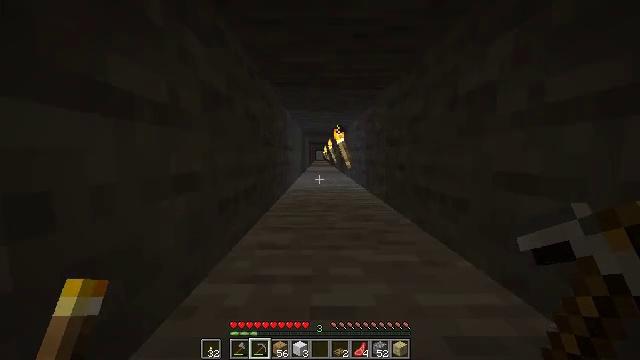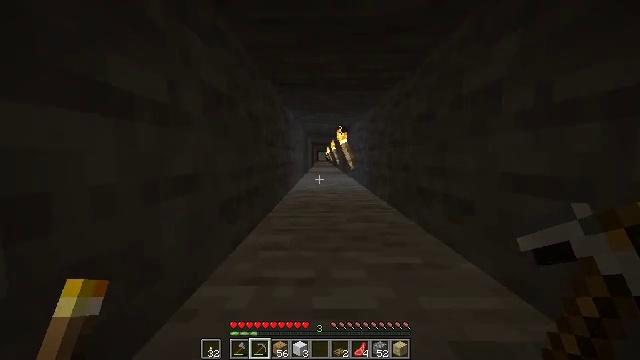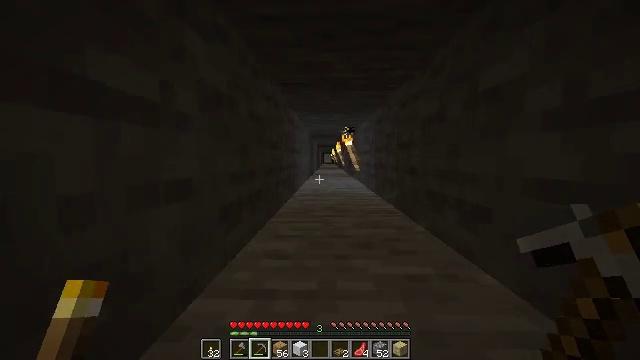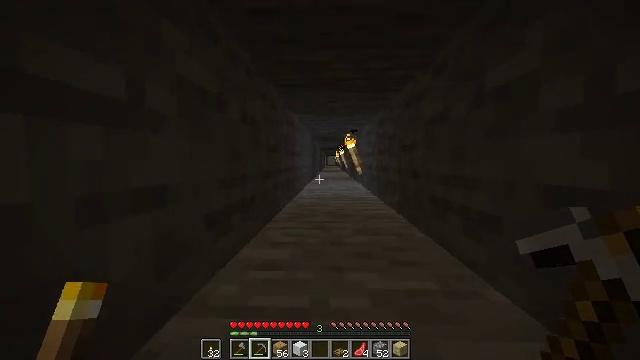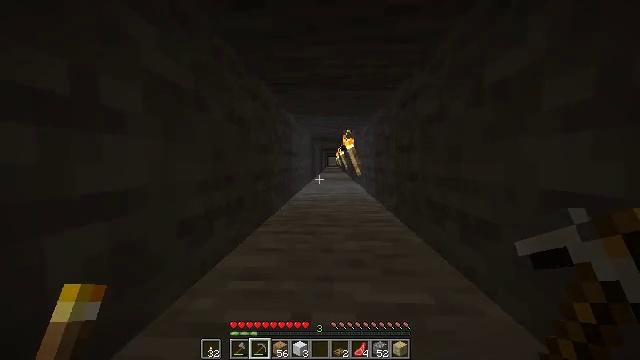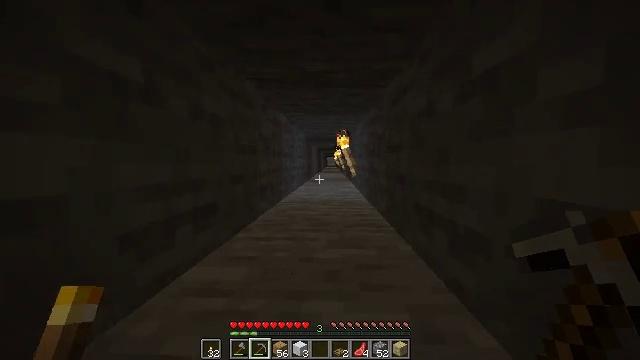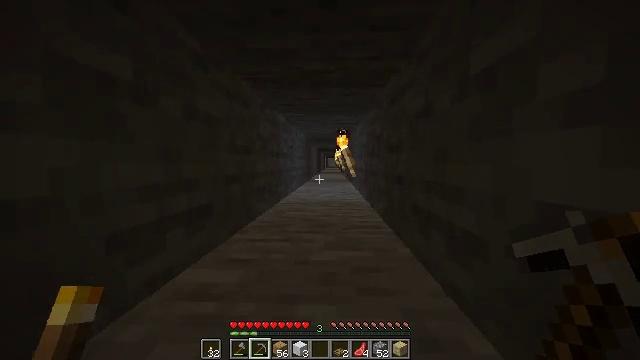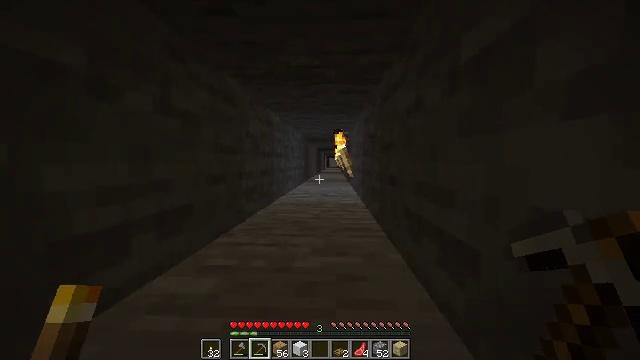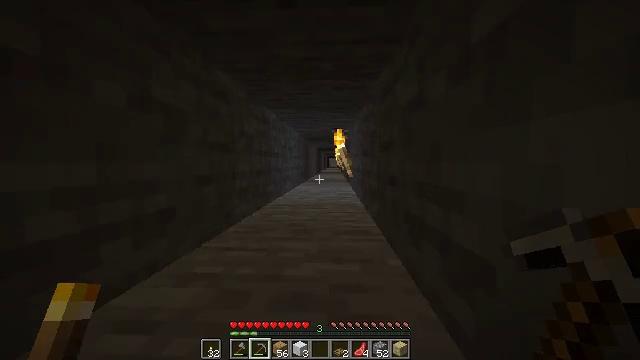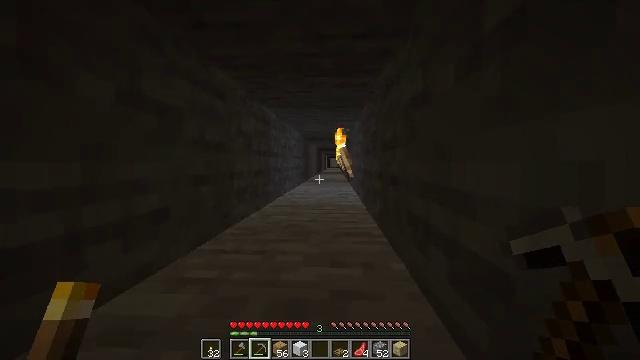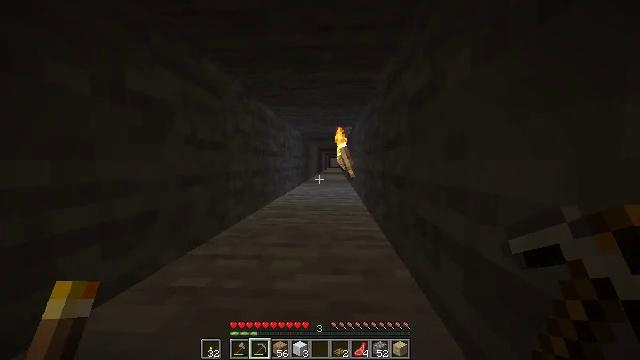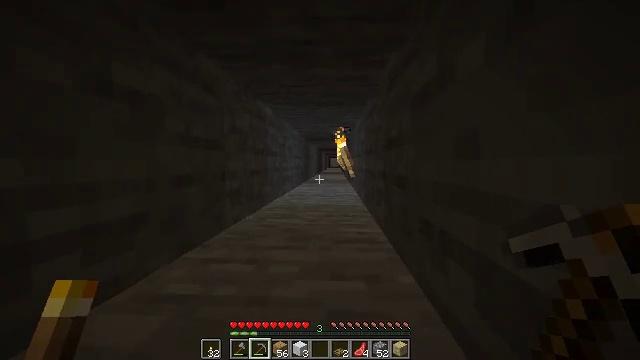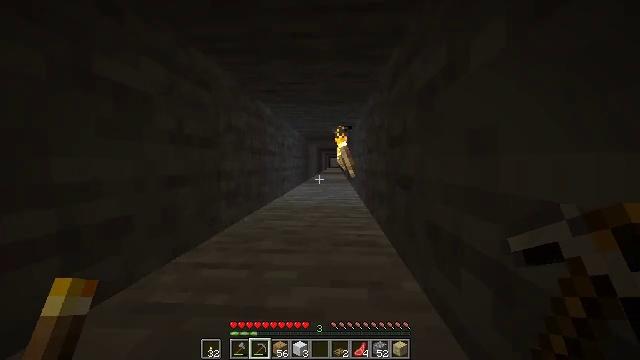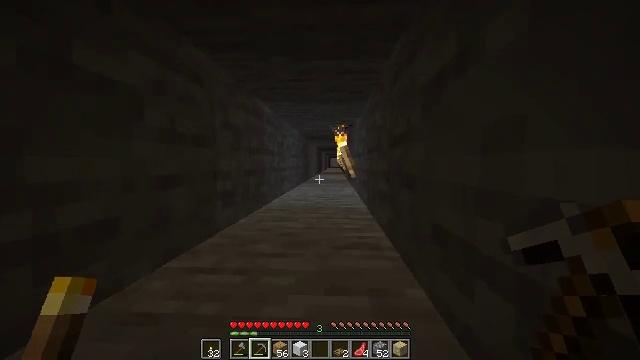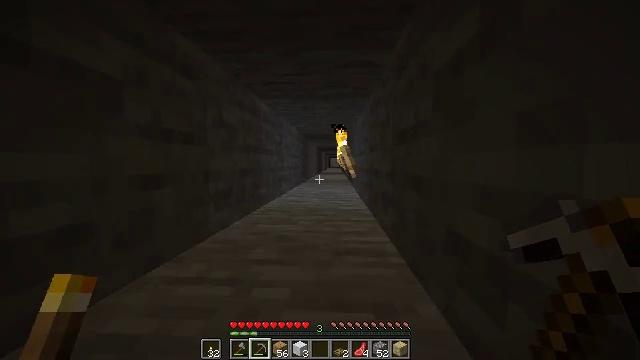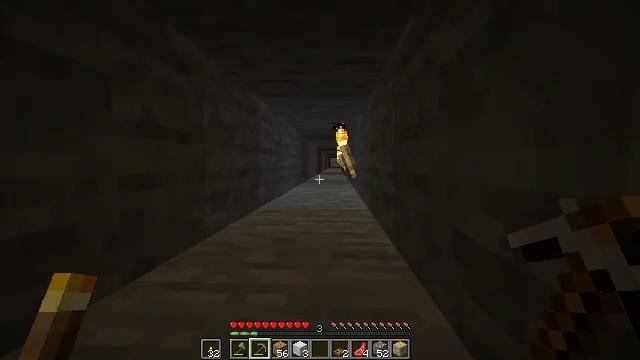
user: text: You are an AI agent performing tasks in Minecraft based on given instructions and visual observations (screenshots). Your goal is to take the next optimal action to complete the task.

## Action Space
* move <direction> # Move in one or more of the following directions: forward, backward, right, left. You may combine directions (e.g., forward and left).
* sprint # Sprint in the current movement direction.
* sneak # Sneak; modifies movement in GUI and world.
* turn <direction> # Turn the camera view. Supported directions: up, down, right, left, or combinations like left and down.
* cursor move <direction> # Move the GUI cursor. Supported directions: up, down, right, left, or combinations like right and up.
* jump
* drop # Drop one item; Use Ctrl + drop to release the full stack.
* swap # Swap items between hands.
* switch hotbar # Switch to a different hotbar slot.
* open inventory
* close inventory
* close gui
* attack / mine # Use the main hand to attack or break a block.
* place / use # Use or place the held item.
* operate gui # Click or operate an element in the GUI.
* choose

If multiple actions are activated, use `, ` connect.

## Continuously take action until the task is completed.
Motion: motion action
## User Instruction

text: craft item air
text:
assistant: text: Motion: move forward, sprint
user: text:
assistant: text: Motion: move forward and move right, sprint, turn left
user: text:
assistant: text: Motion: move forward and move right, sprint
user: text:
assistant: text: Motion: move forward and move right, sprint
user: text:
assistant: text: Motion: move forward and move right, sprint
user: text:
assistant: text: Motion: move forward and move right, sprint
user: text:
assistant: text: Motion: move forward and move right, sprint
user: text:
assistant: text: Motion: move forward and move right, sprint
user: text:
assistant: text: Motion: move forward and move right, sprint
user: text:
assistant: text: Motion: move forward and move right, sprint
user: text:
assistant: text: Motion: move forward, sprint
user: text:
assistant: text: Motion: move forward, sprint
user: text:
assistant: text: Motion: move forward, sprint
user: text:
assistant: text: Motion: move forward, sprint
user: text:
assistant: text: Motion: move forward, sprint
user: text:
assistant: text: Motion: move forward, sprint
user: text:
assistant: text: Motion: move forward, sprint
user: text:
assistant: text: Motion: move forward, sprint
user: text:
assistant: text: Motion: move forward, sprint
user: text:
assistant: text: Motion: move forward, sprint
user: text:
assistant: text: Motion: move forward, sprint
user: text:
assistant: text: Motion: move forward, sprint
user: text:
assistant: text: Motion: move forward, sprint
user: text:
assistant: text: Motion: move forward, sprint
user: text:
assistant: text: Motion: move forward, sprint
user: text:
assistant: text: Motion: move forward, sprint
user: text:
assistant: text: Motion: move forward, sprint
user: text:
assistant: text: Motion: move forward, sprint
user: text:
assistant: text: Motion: move forward, sprint
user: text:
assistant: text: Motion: move forward, sprint